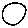
Label: circle